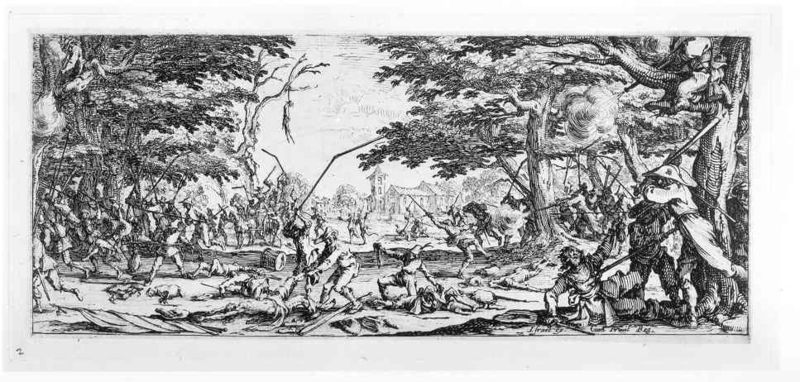
Titel: Die Rache der Bauern
Künstler: Jacques Callot
Standort: Karlsruhe
Institution: Staatliche Kunsthalle Karlsruhe
Schlagwörter: angriff, baum, blätter, dunkel, feder, himmel, kampf, kämpfer, laub, mann, schatten, weiß, wolken, bäume, fluss, frauen, kirchturm, landschaft, menschen, sitzen, stadt, äste, grau, hell, hintergrund, hut, hüte, licht, männer, schwarz, zeichnung, dach, gebäude, haus, hunde, schloss, tier, tiere, masse, henker, hinrichtung, mensch, messer, mord, rache, rahmen, stehen, tod, tot, toter, signatur, ast, baumstamm, feld, häuser, natur, stamm, vieh, zweige, kirche, rauch, boden, strick, wald, bauern, kinder, pferd, pferde, turm, reiten, holzschnitt, schrift, papier, liegen, ansicht, bogen, fahnen, ort, fahne, dorf, dächer, grafik, graphik, weis, rast, gewalt, krieg, querformat, schlacht, stämme, lanze, soldaten, korb, junge, fallen, flucht, foto, blut, hängen, stangen, seil, lichtung, druck, druckgraphik, schwarz weiss, druckgrafik, radierung, stich, illustration, knüppel, revolution, schwert, schwerter, waffen, überfall, aufstand, brutal, gemetzel, leichen, prügeln, soldat, stöcke, tote, verletzte, waffe, getümmel, menschenmasse, schweden, bleistift, dreispitz, fass, trommel, jagd, kämpfen, rüstung, sieg, stäbe, jäger, gewehr, kavallerie, elend, gegner, kampfszene, massaker, niederlage, qual, schmerz, ermordung, mittelalter, märchen, krieger, lanzen, eiche, armbrust, opfer, speer, speere, aufgehängt, töten, dreißigjähriger krieg, gewehre, kupferstich, verwundete, ausholen, schlagen, pfeil, astgabel, klettern, sense, getummel, schlachtfeld, gefecht, lager, jagdszene, schuss, frühe neuzeit, plündern, plünderung, prügel, sensen, grausam, schützen, galgen, handlung, gnade, flegel, grphik, robin hood, feind, morden, spere, spieße, kämper, schlegel, landsknechte, bauernkrieg, männ, gehängt, dreschflegel, aufgehangen, gehängter, wilde jagd, callot, erhängen, erhängt, dreschen, bauernkriege, gehenkter, erhängter, standt, bauernaufstand, d, schwedenkrieg, mandschaft, 1700, 1820, wafen, bauernaufstände, druckckgrafik, todschlag, niiederschlag, dreschschlägel, 30 jähriger krieg, bauers, erhenkter, erhenkt, massaker schlacht wald dorf stich, schagen, zeichnungbleistift